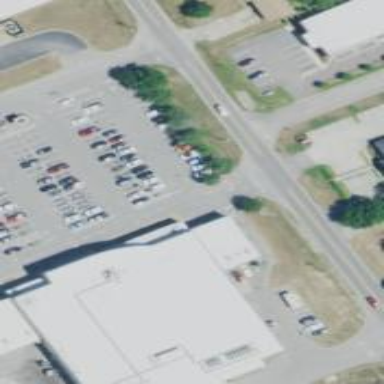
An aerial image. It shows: Public building.